Current action and preconditions to check: trajectory_clear

Your task: For each precondition in the list above, predict whether it will hold at this action.

Consider the current scene as observed from the mobile robot's camera, and analyze the predicted future states of all dynamic agents (e.g., people, animals, vehicles, or any moving entities) within the NEXT SECOND.

IMPORTANT: Only answer "very likely" if you are absolutely certain—based on strong, clear evidence—that a dynamic agent will violate the precondition in the predicted future state. Do NOT answer "very likely" for unlikely, ambiguous, or low-probability risks.

Ask yourself for each precondition: Is there a high probability, with clear and convincing evidence, that the predicted future states of any dynamic agent will interfere with the predicted future state of the currently executing action within the NEXT SECOND, causing that precondition to fail?

Assess the risk level based on these predictions. Use "likely" or "very likely" if motions create a clear risk of interference.

Use "neutral" or "improbable" if agents are nearby but their predicted paths are clearly diverging or non-conflicting.

Failure Risk Categories: "very improbable", "improbable", "neutral", "likely", "very likely"

Answer Format: Output ONLY the probability_of_failure value from these categories: "very improbable", "improbable", "neutral", "likely", "very likely"

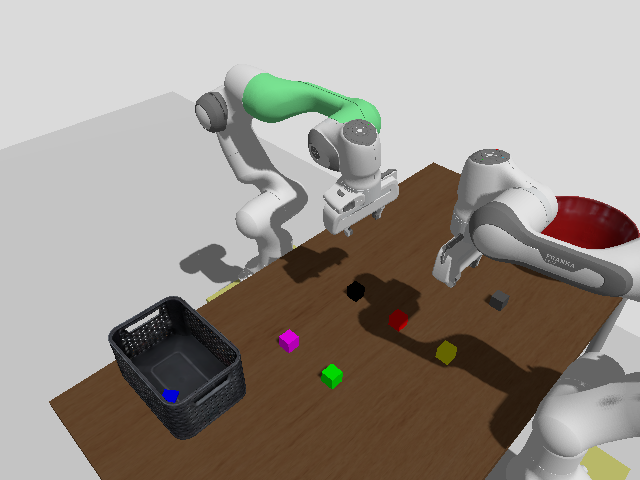

Answer: very improbable